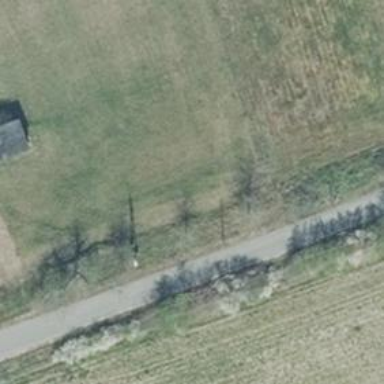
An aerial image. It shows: Minor power line.